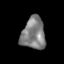
Tissue: skin
Cell type: Epithelial cells
Senescence score: 0.218
Nuclear area (px): 745
Mean DAPI intensity: 127.317